Question: A lot of researching on stackoverflow told me that getting/setting cookies from other domains isn't possible.
but I can see youtube.com is doing that with google.com

How are they doing that then?
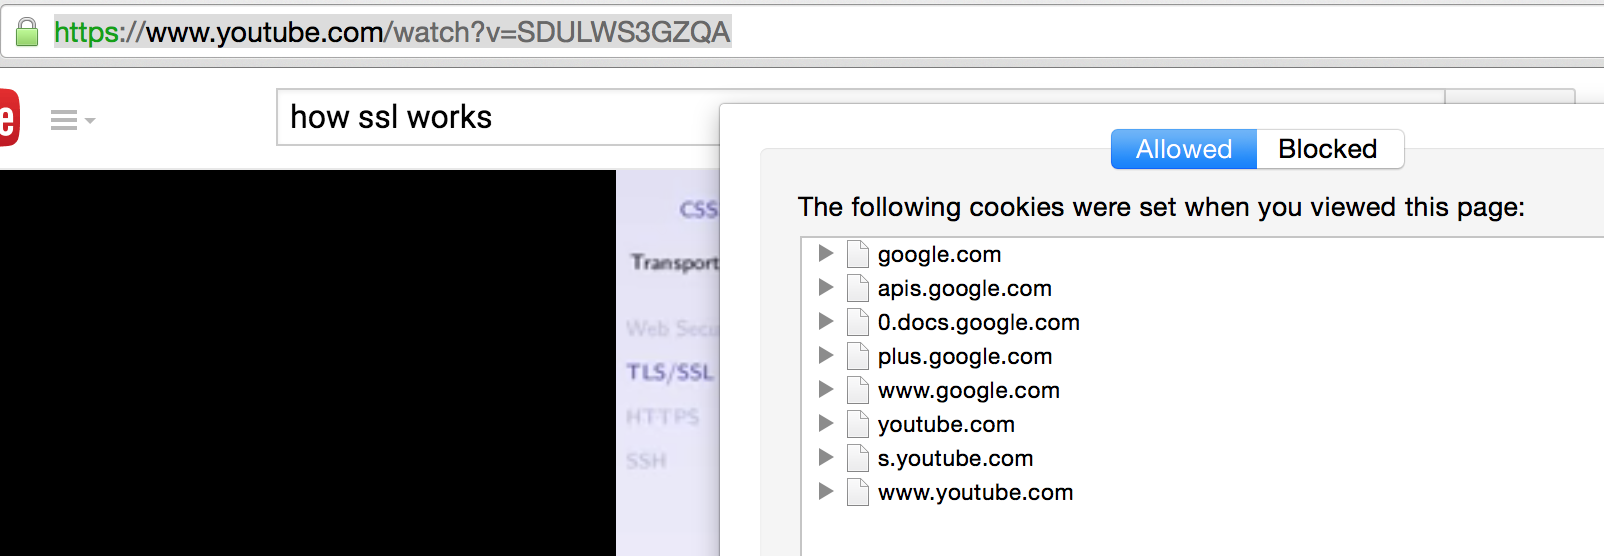
Answer: Your first statement is correct - it is not possible to get/set cookies from other domains.
That list of cookies shows what was set when you viewed the page, but you must remember that the page includes resources from different locations (images and scripts). When a script or an image is pulled from a different server, it has the opportunity to set a cookie as well. Although the page on youtube.com caused all of those cookies to be set, it only has access to the ones actually on youtube.com.